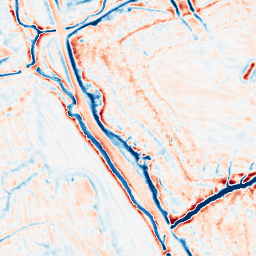
Category: edge_preserving
Decomposition family: bilateral
Decomposition parameters: d: 15
sigma_color: 150
sigma_space: 25
Upsampling method: quartic
Upsampling parameters: scale: 2
Upsampling scale: 2